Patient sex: M
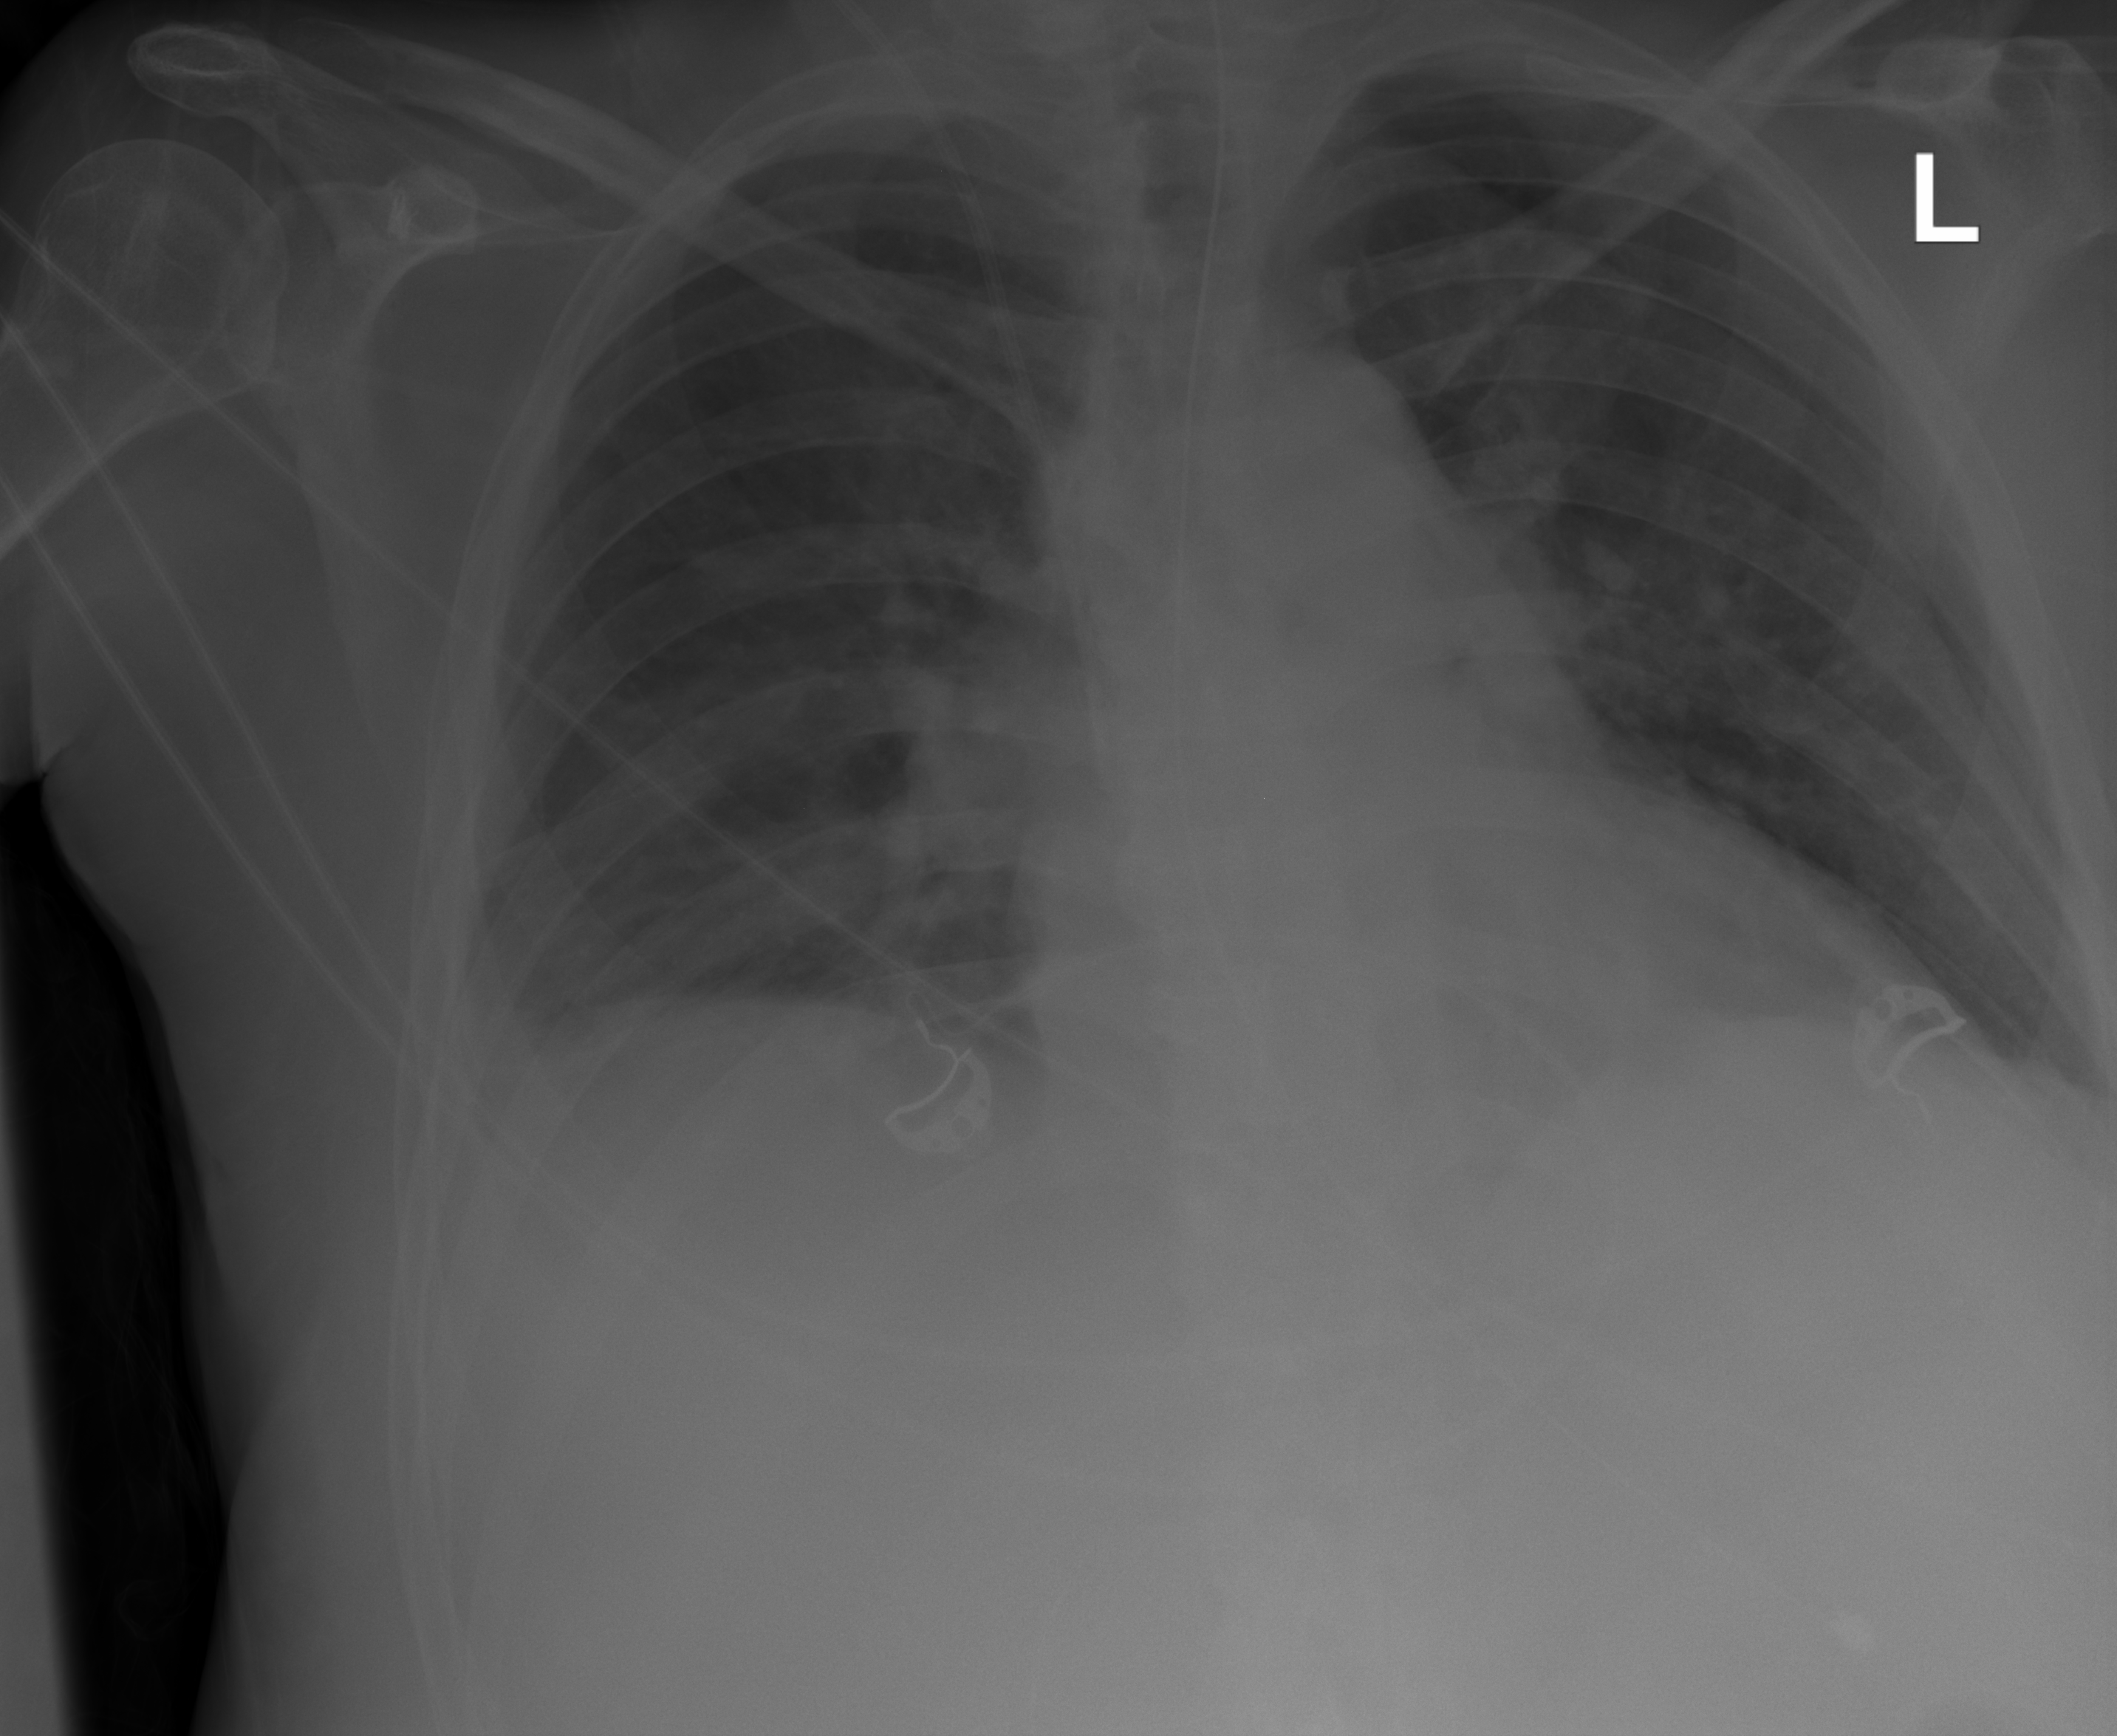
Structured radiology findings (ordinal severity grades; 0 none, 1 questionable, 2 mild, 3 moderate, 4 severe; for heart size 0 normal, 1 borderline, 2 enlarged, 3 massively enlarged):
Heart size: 2
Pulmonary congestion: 2
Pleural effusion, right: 2
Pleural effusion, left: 0
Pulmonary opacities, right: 0
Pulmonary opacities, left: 0
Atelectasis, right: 0
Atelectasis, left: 0